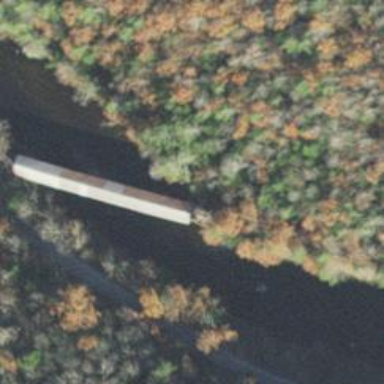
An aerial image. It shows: Abandoned railway over covered path bridge.